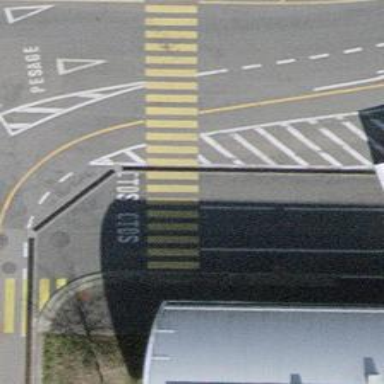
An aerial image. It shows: Uncontrolled zebra crossing on the road.